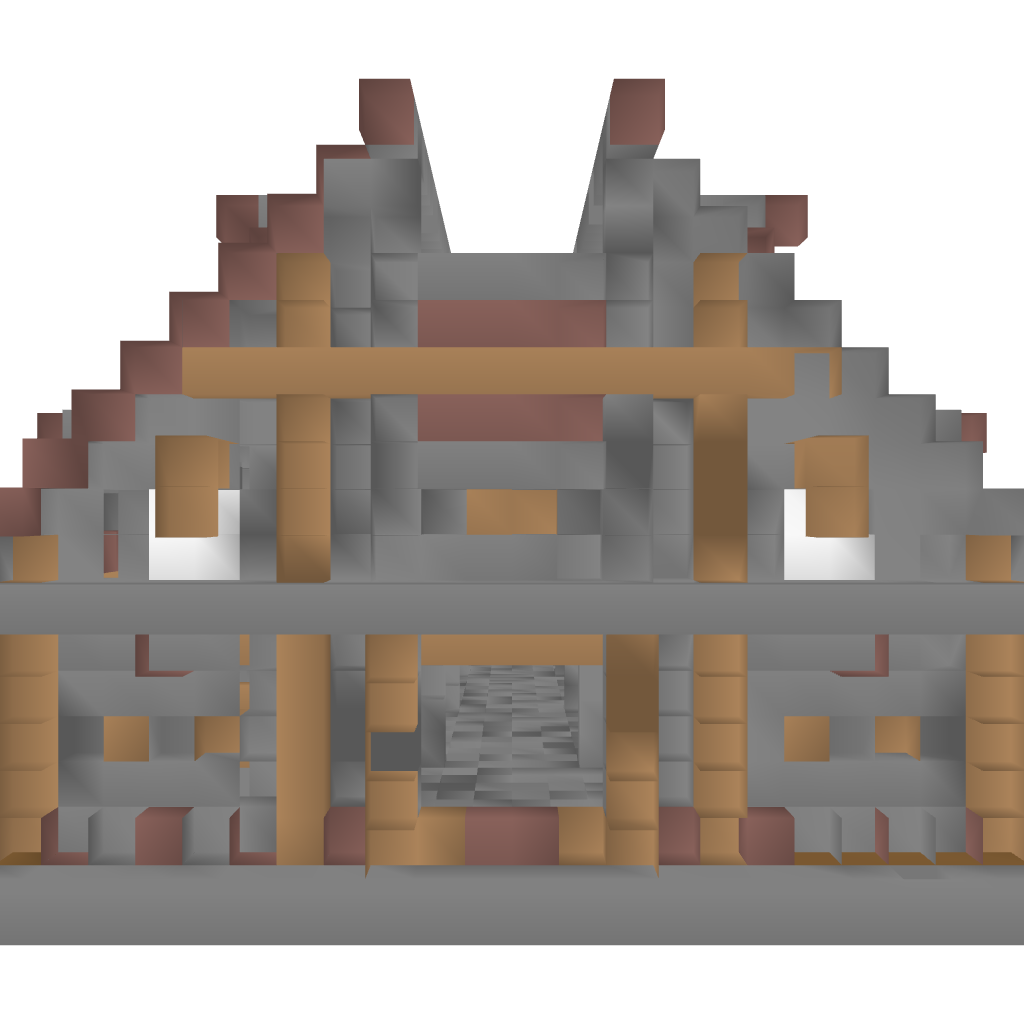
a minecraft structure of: Stable 1 bad low quality